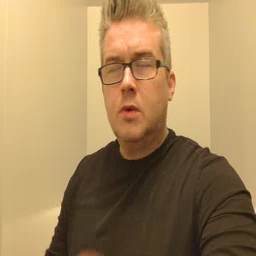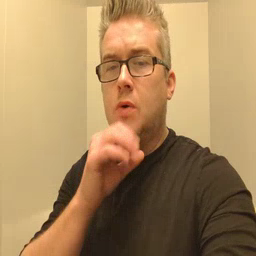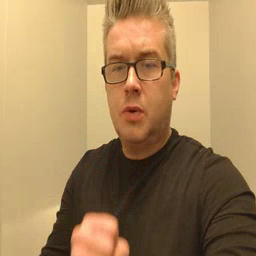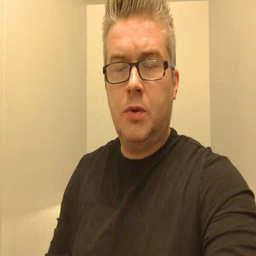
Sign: old